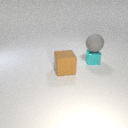
large gray rubber sphere above small cyan metal cube